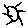
Label: sun